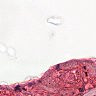
Metastatic tissue present: no